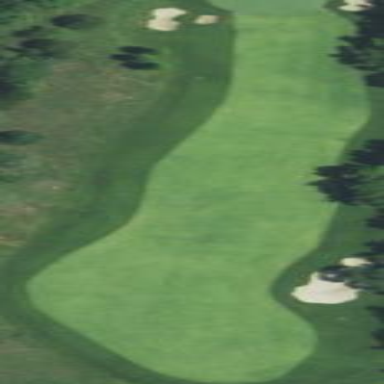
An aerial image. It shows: Grassy area designated as golf fairway.